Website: bh-photo
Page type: account-selection
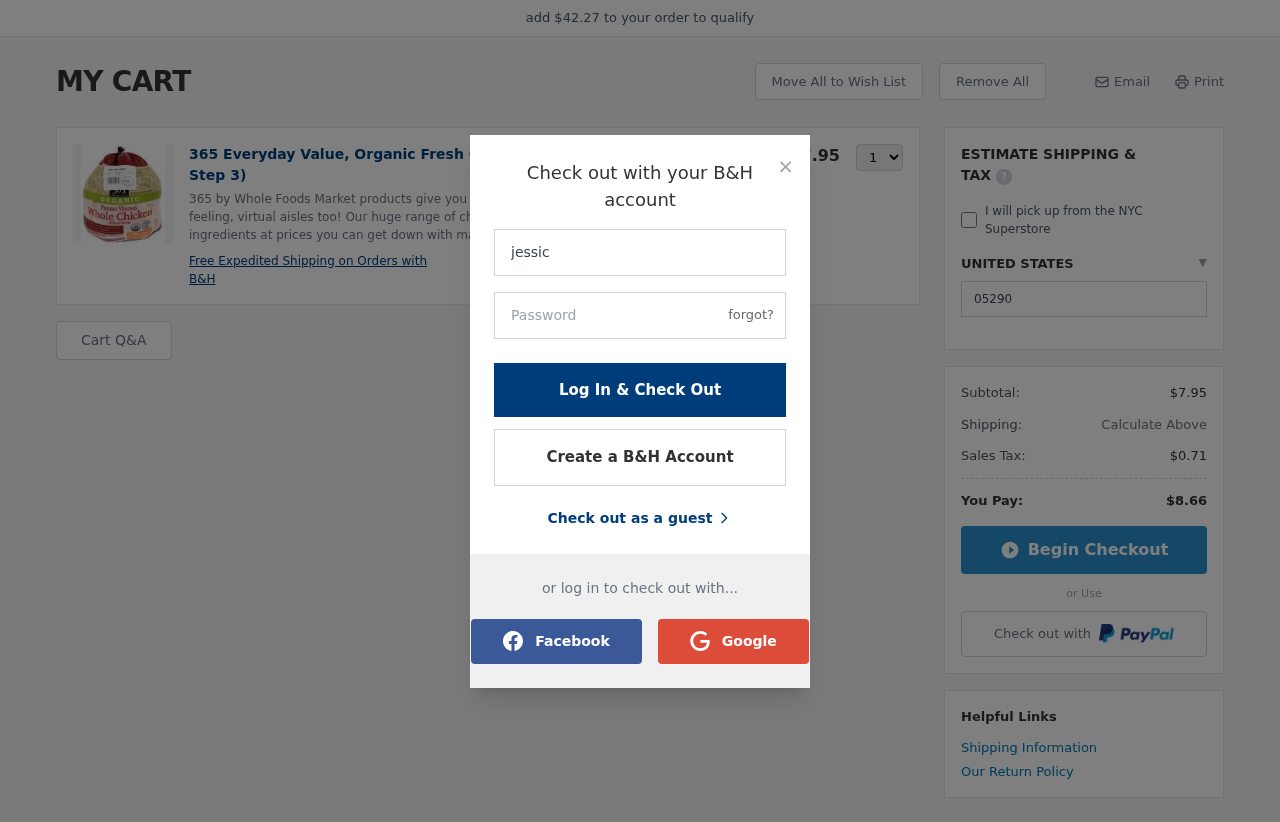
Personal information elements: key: PII_COUNTRY
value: UNITED STATES
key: PII_LOGIN_USERNAME
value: jessicareed99
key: PII_POSTCODE
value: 05290
Product elements: key: PRODUCT1_DESC
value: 365 by Whole Foods Market products give you that dance-down-the-aisles feeling, virtual aisles too! Our huge range of choices with premium ingredients at prices you can get down with makes grocery sho
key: PRODUCT1_NAME
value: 365 Everyday Value, Organic Fresh Chicken, Whole (GAP - Step 3)
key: PRODUCT1_PRICE
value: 7.95
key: PRODUCT1_QUANTITY
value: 1
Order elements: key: ORDER_SUBTOTAL
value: $7.95
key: ORDER_TAX
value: $0.71
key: ORDER_TOTAL
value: $8.66
Other elements: key: AMOUNT_TO_QUALIFY
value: $42.27